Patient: sex M, age 57
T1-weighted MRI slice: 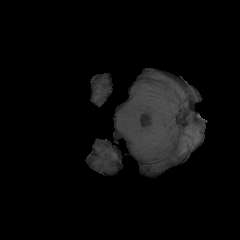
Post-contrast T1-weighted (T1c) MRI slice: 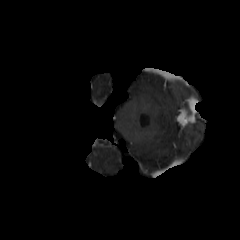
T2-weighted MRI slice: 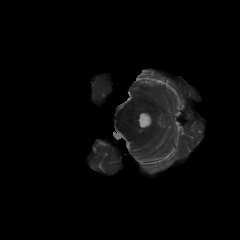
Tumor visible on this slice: no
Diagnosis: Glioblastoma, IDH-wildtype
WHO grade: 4